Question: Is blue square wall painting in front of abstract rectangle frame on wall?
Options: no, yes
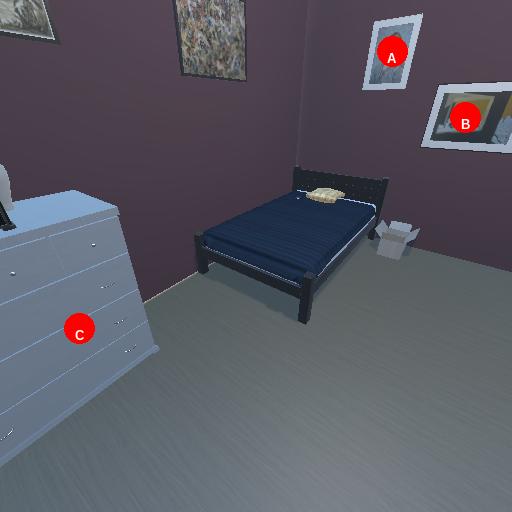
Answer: no